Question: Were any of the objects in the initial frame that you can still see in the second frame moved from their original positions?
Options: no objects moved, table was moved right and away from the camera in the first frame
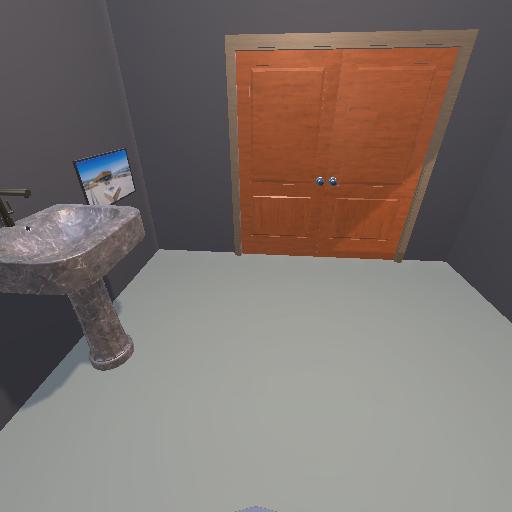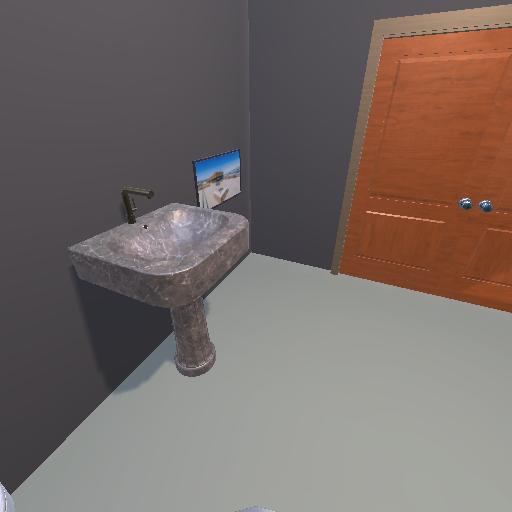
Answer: no objects moved